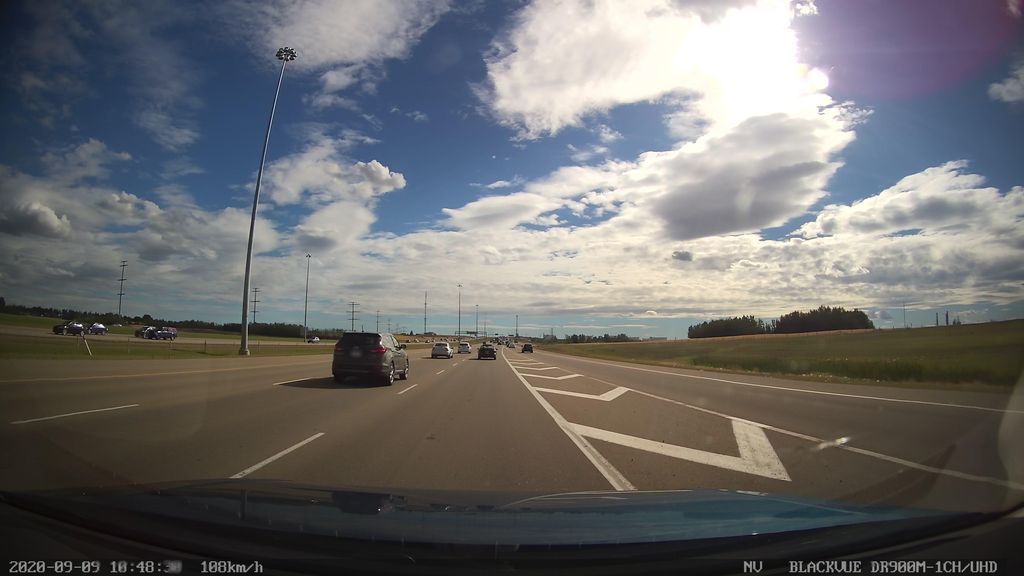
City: edmonton